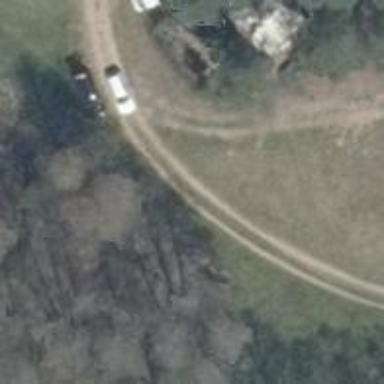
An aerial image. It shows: Dirt track road with grade3 tracktype.